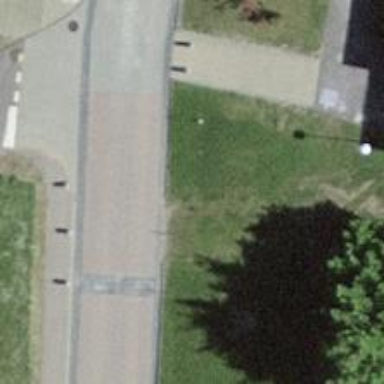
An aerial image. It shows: Bus stop with platform for public transport.